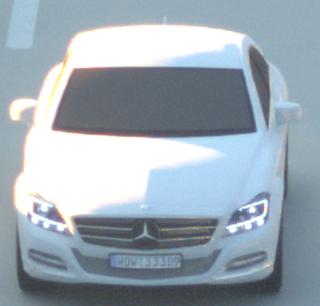
Make: Mercedes-Benz
Model: CLS Coupé 350
Detailed model: CLS-Class (218) Coupé
Model produced from: 2011/01
Model produced until: 2014/07
Doors: 4
Color: white
Road condition: dry road
Daytime: sunrise or sunset
Contrast: medium contrast